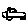
Label: car